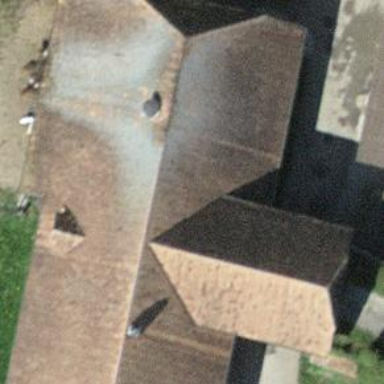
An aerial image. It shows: Farm building.